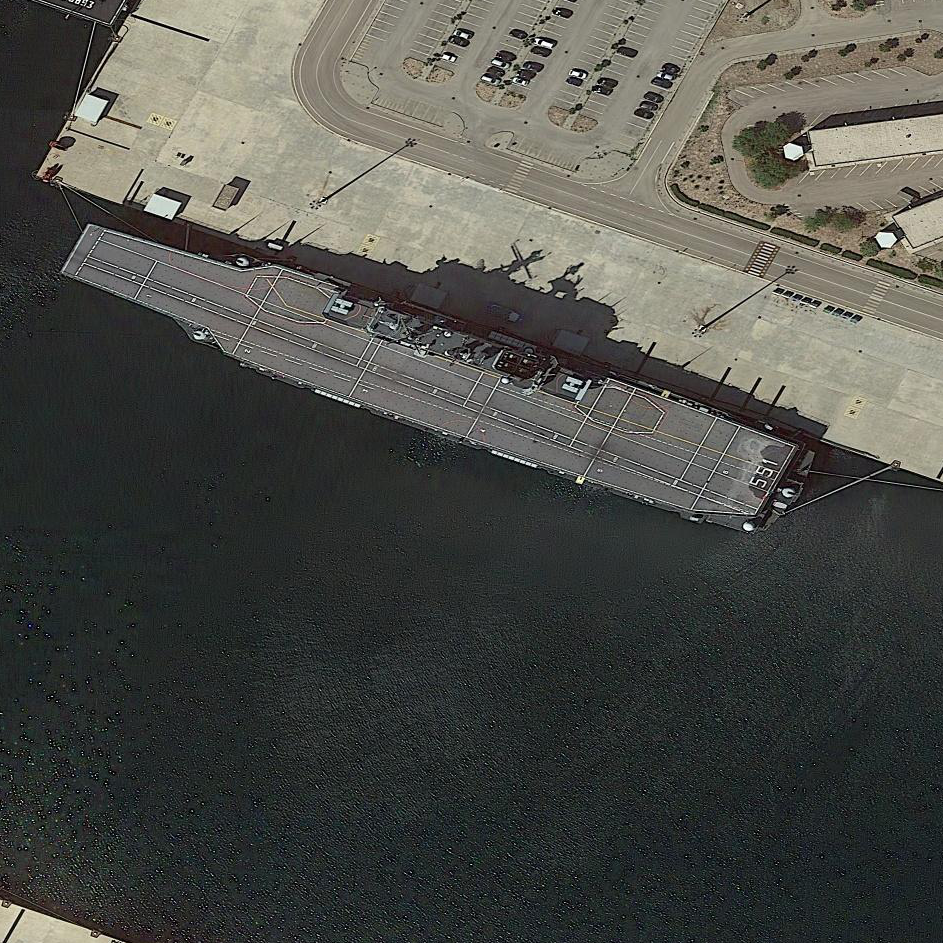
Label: aircraft_carrier